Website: apple
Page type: payment
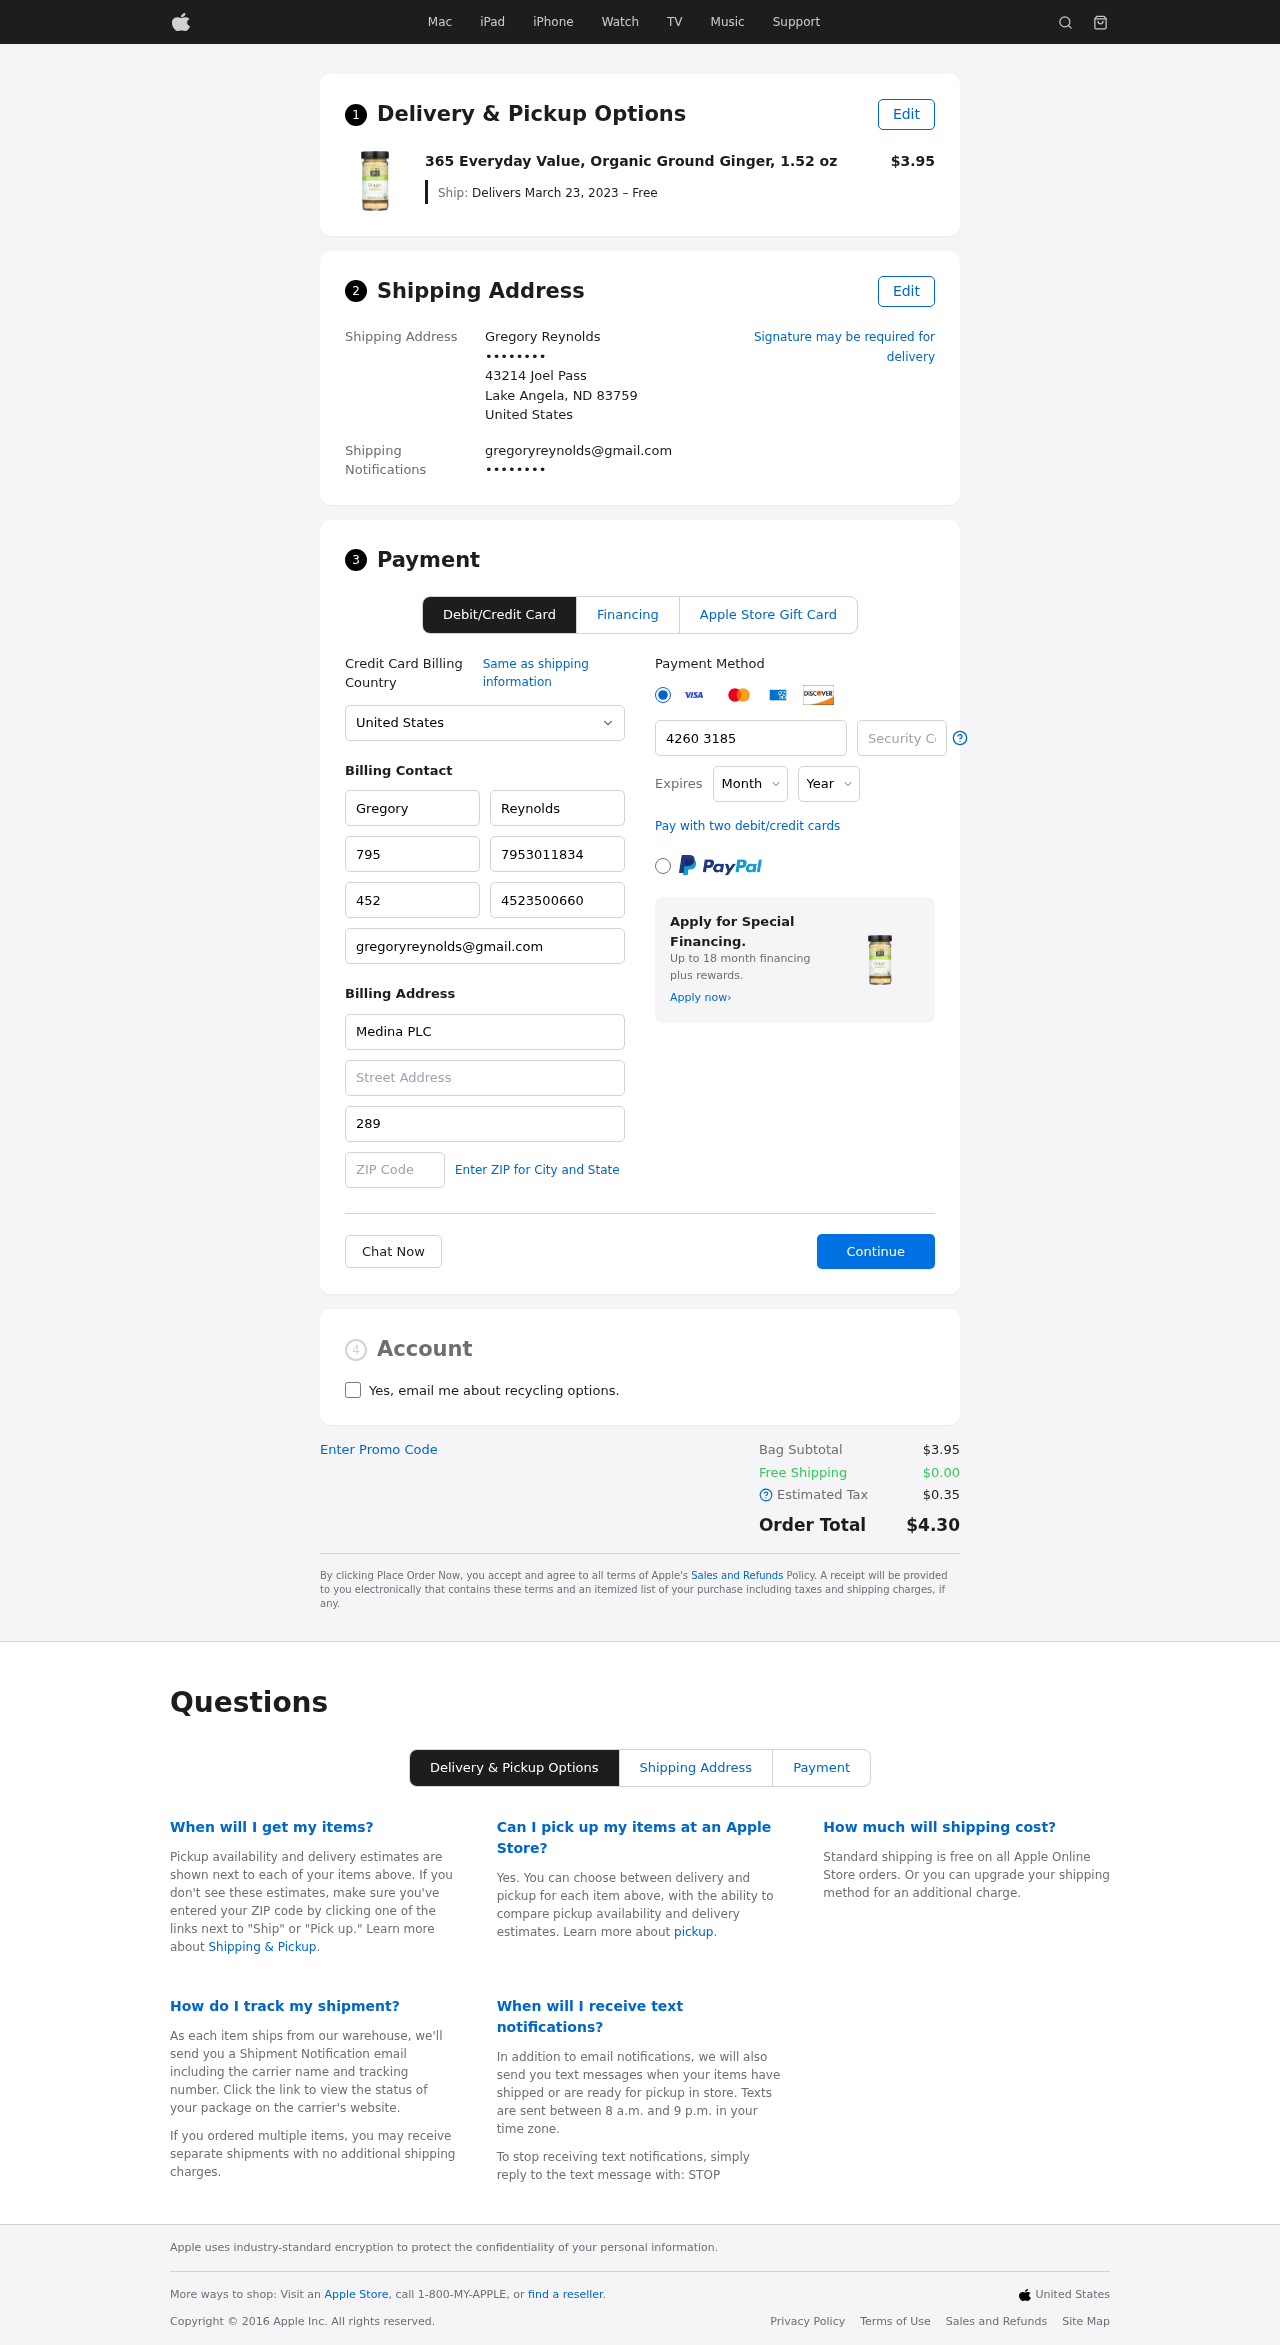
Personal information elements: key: PII_CARD_CVV
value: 356
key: PII_CARD_EXPIRY_MONTH
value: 06
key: PII_CARD_EXPIRY_YEAR
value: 26
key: PII_CARD_NUMBER
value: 4260 3185 5051 6242
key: PII_CITY_STATE_ZIP
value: Lake Angela, ND 83759
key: PII_COMPANY
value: Medina PLC
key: PII_COUNTRY
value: United States
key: PII_EMAIL
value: gregoryreynolds@gmail.com
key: PII_EMAIL2
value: gregoryreynolds@gmail.com
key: PII_FIRSTNAME
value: Gregory
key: PII_FULLNAME
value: Gregory Reynolds
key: PII_LASTNAME
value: Reynolds
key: PII_PHONE3
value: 7953011834
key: PII_PHONE_ALT
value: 4523500660
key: PII_PHONE_ALT_AREA
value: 452
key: PII_PHONE_AREA
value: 795
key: PII_SECURITY_CODE
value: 289
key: PII_STREET
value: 43214 Joel Pass
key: PII_PHONE
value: ••••••••
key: PII_PHONE2
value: ••••••••
Product elements: key: PRODUCT1_NAME
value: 365 Everyday Value, Organic Ground Ginger, 1.52 oz
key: PRODUCT1_PRICE
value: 3.95
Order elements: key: ORDER_DELIVERY_DATE
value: Delivers March 23, 2023 – Free
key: ORDER_SUBTOTAL
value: $3.95
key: ORDER_SHIPPING_COST
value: $0.00
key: ORDER_TAX
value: $0.35
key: ORDER_TOTAL
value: $4.30